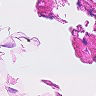
Metastatic tissue present: no